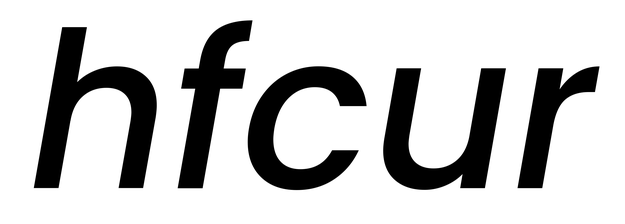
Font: Poppins-MediumItalic